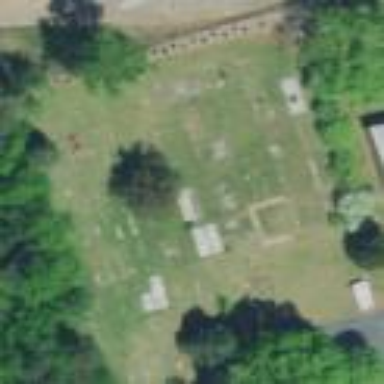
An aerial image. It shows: Grave yard.